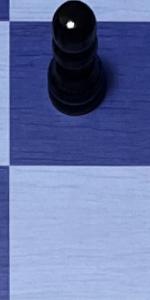
Label: Empty